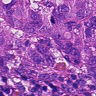
Metastatic tissue present: yes